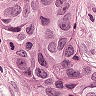
Metastatic tissue present: yes